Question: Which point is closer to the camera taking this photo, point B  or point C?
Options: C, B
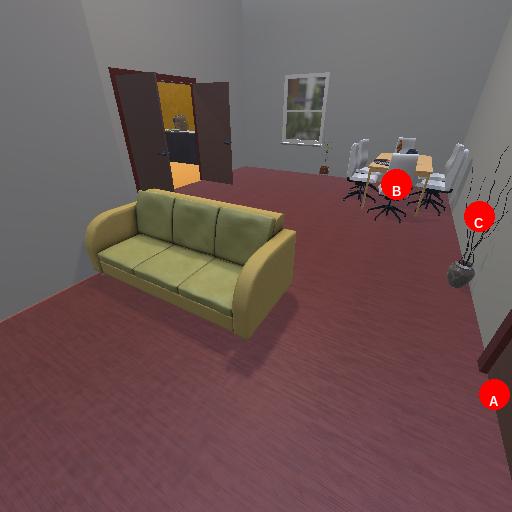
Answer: C